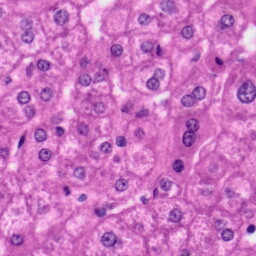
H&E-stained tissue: Liver